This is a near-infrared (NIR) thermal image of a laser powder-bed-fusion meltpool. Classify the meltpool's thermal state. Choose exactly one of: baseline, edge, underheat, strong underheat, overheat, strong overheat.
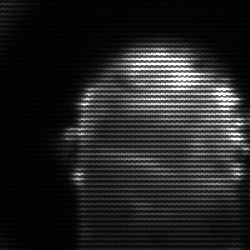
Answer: baseline